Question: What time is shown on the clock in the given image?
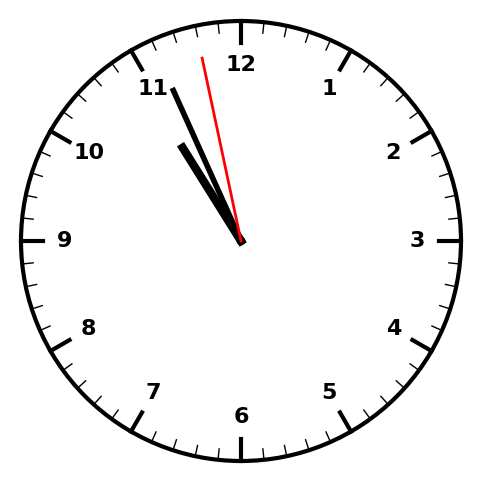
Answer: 10:55:58